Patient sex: F
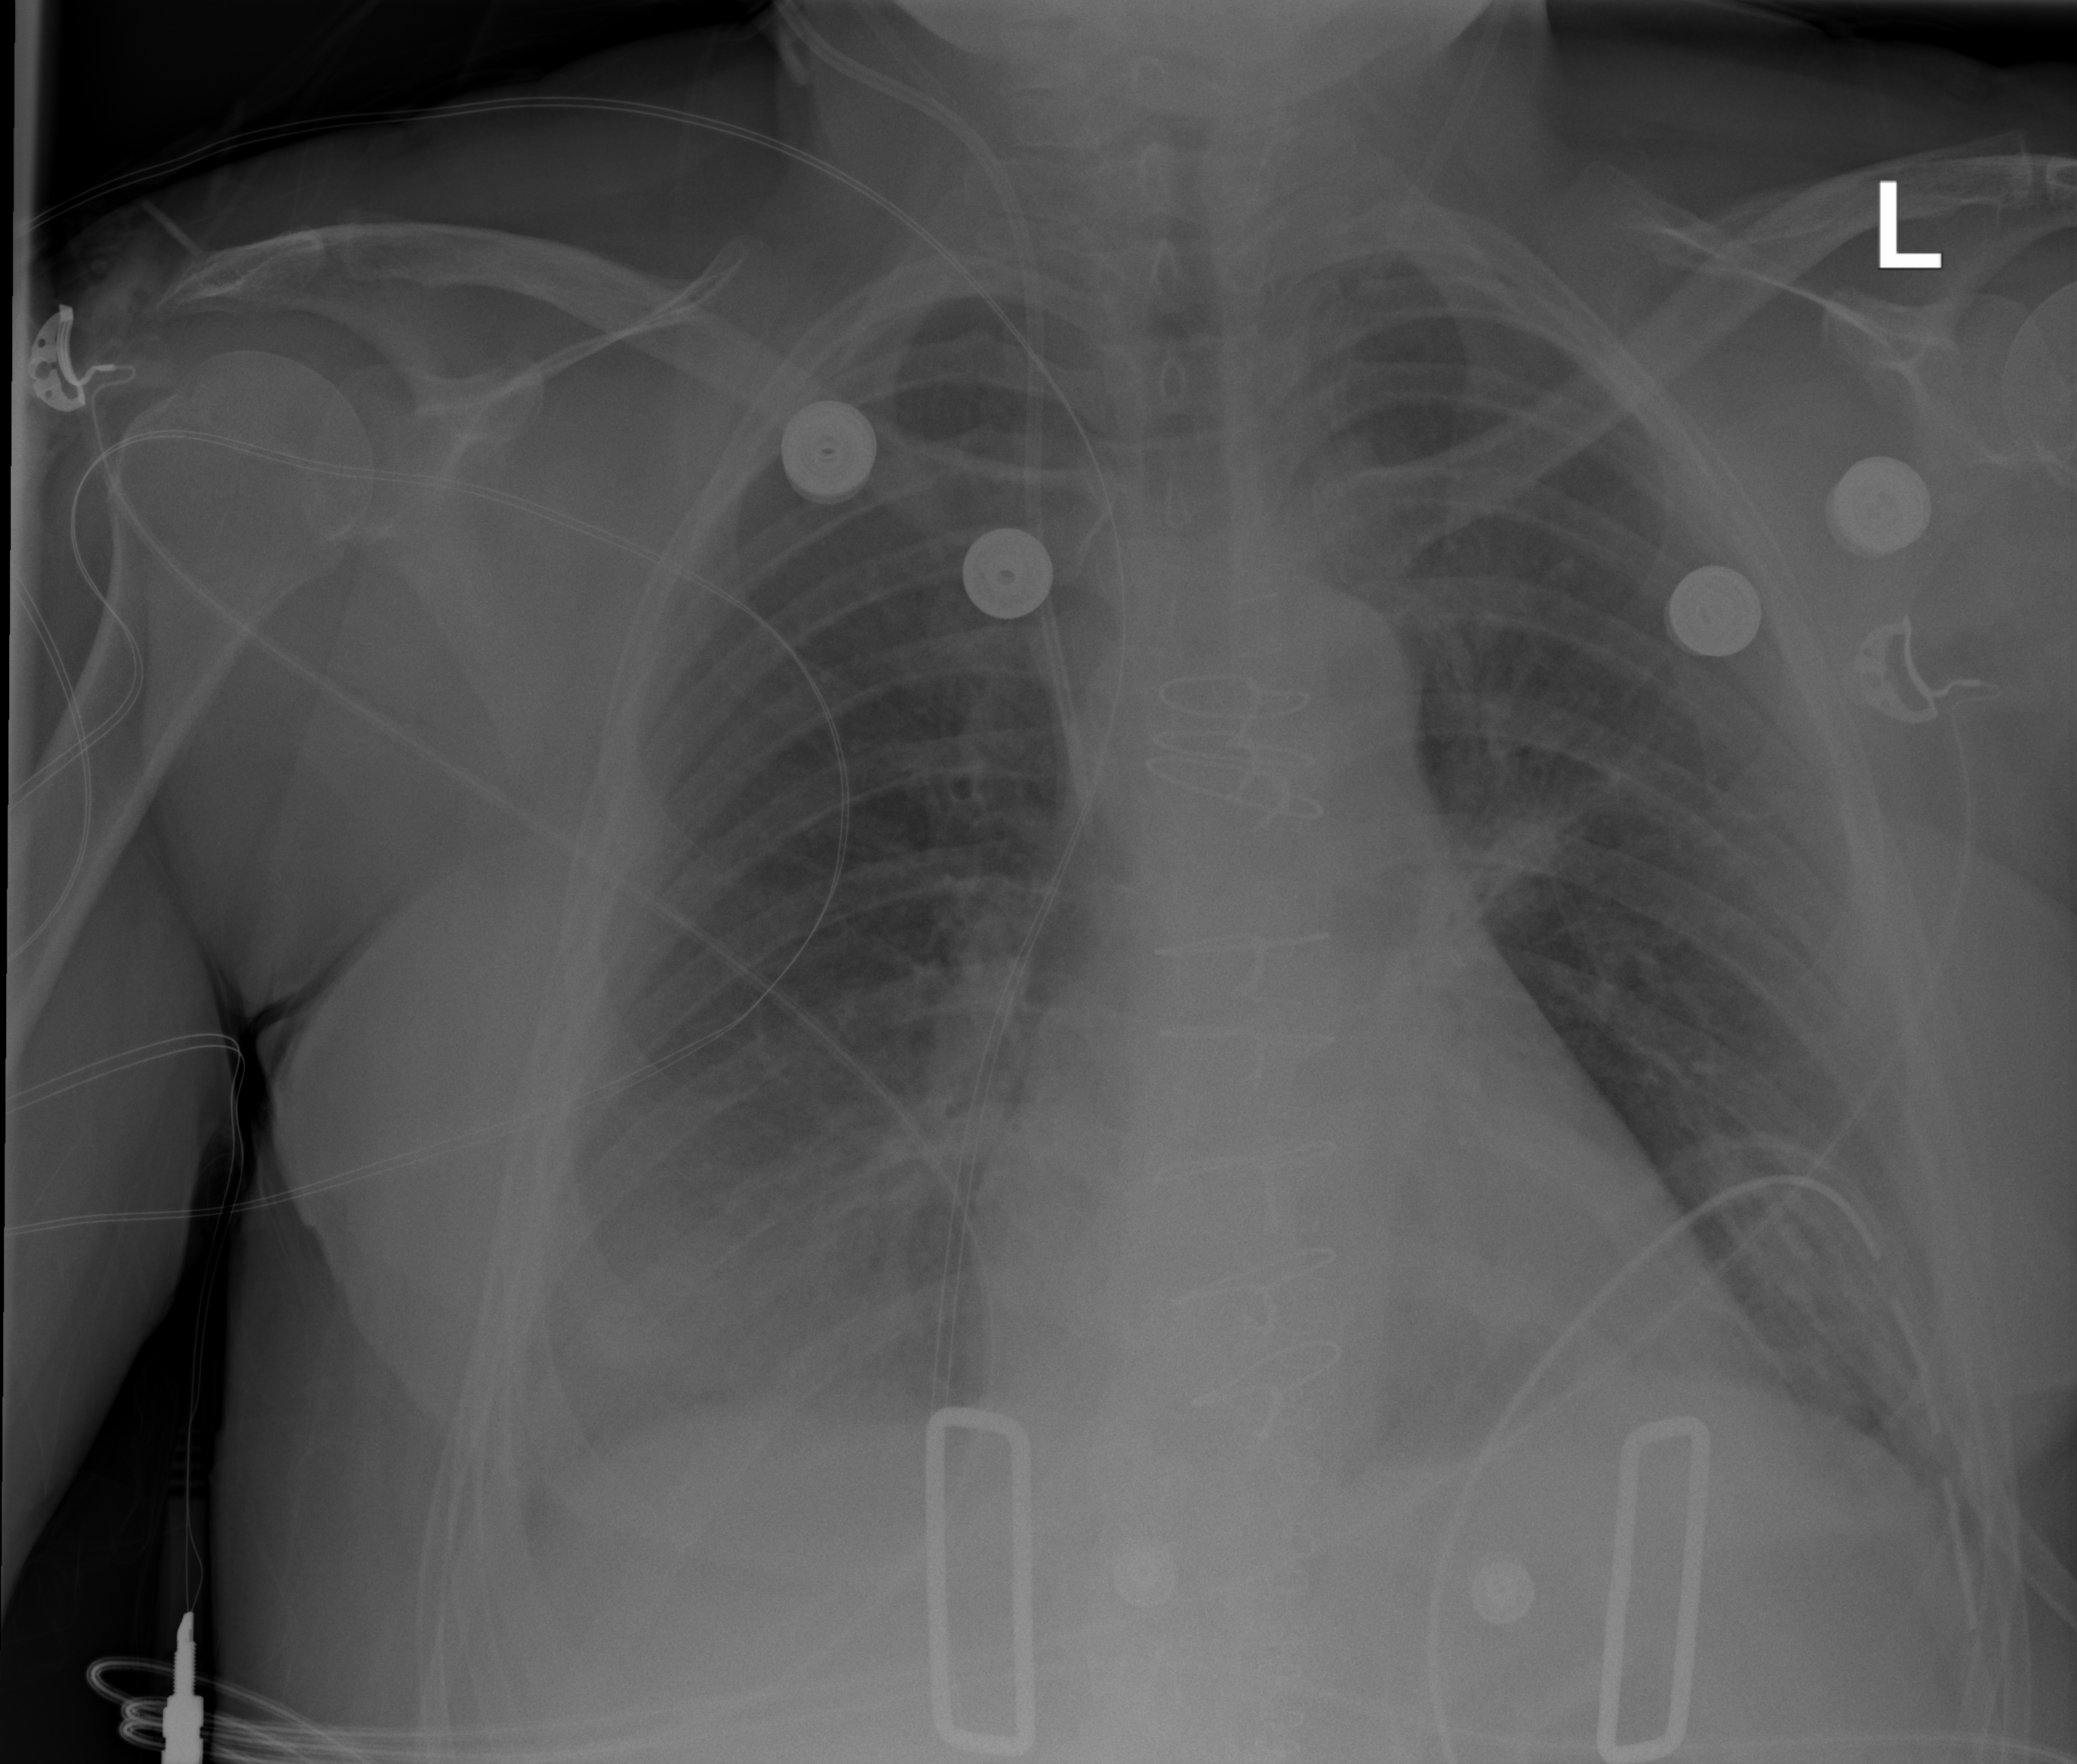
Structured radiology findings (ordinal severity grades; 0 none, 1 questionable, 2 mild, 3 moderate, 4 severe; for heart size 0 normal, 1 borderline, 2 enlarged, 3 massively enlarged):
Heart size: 0
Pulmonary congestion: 0
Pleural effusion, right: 1
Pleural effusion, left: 0
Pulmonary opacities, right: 0
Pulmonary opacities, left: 0
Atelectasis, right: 2
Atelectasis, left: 2